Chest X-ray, AP view. Patient: 34 years old, sex F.
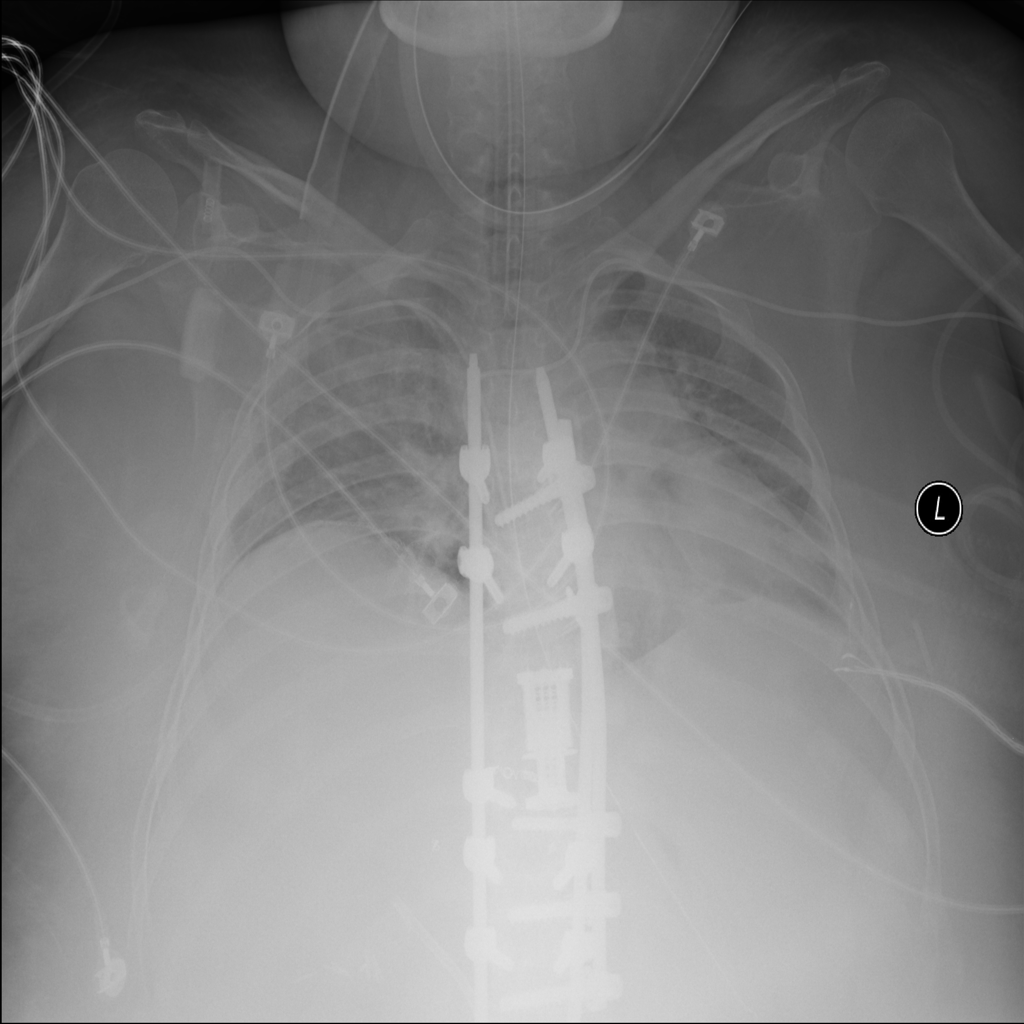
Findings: Infiltration